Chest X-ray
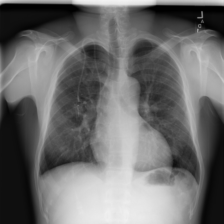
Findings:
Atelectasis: negative
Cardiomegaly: negative
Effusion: negative
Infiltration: negative
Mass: negative
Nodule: negative
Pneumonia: negative
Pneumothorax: negative
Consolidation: negative
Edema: negative
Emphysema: negative
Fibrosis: negative
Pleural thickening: negative
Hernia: negative